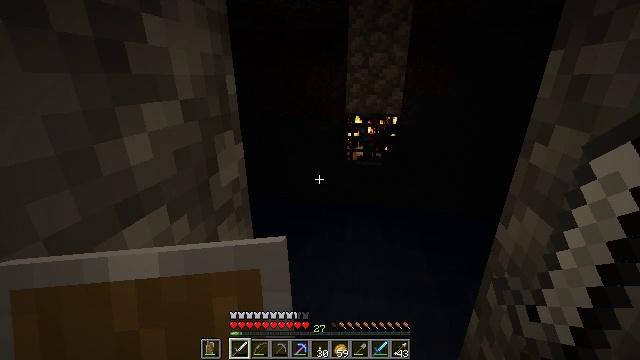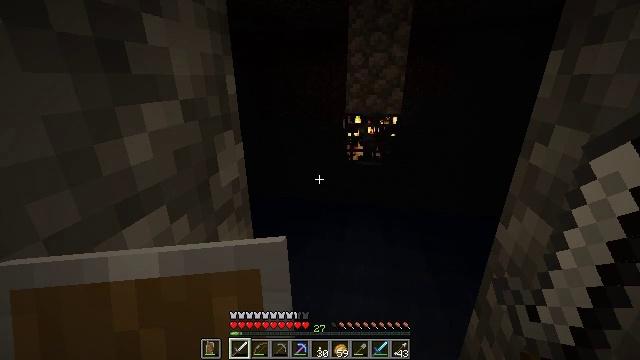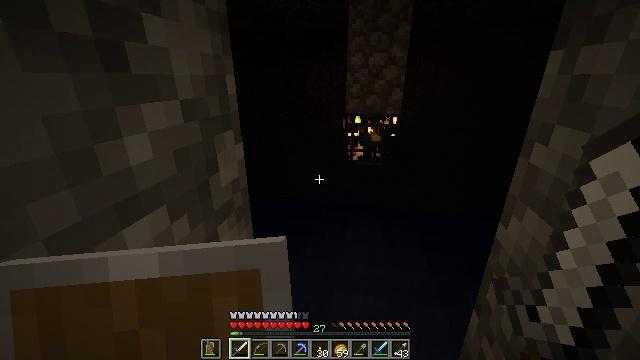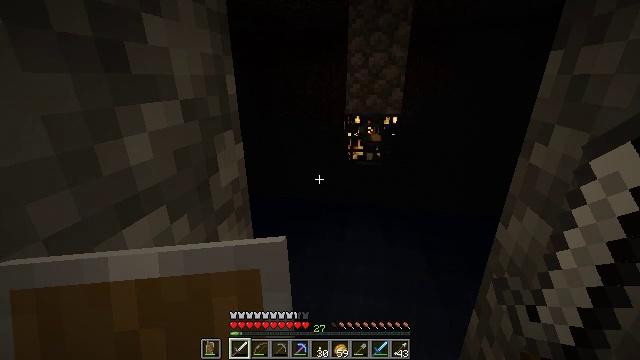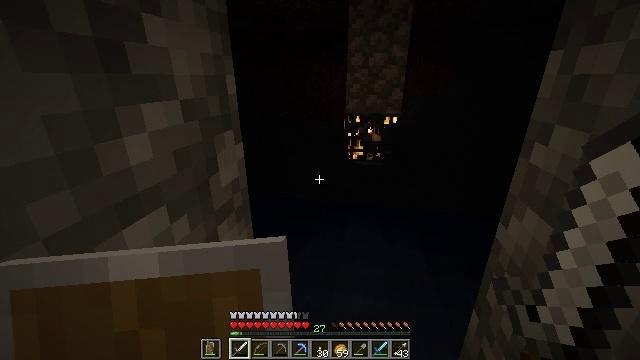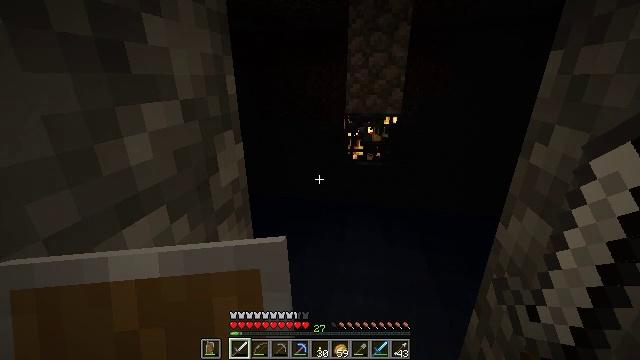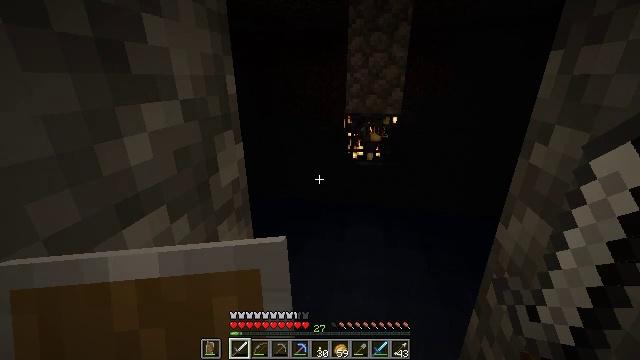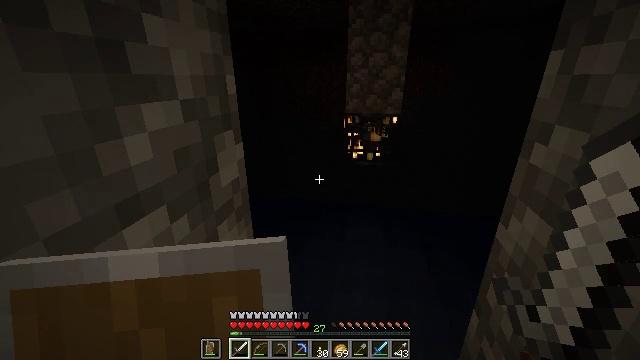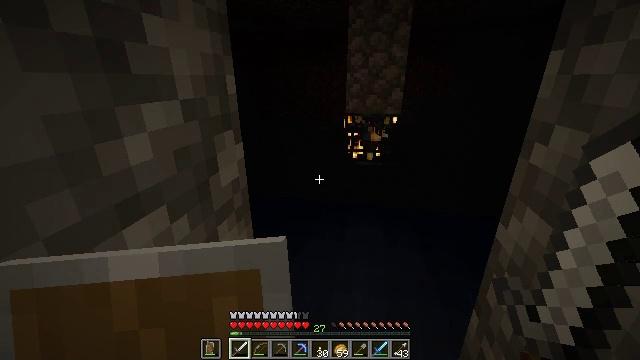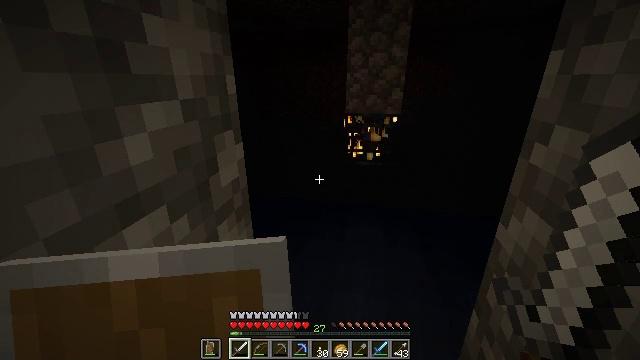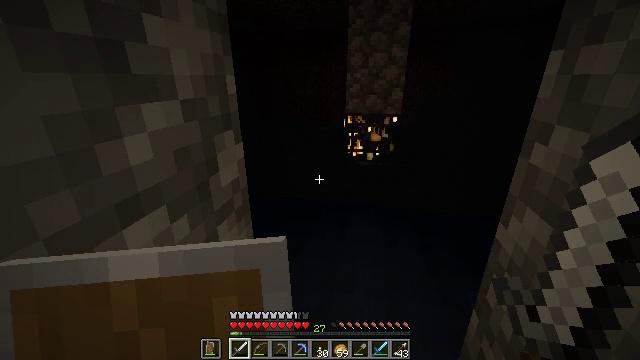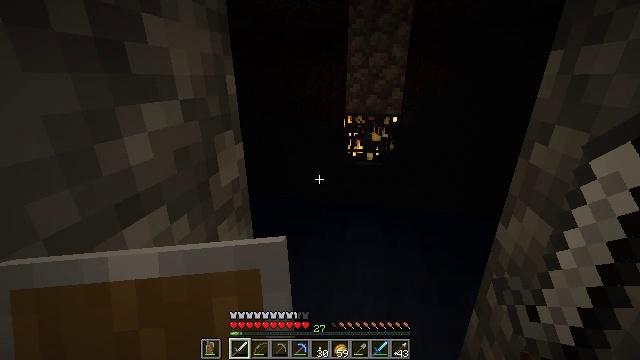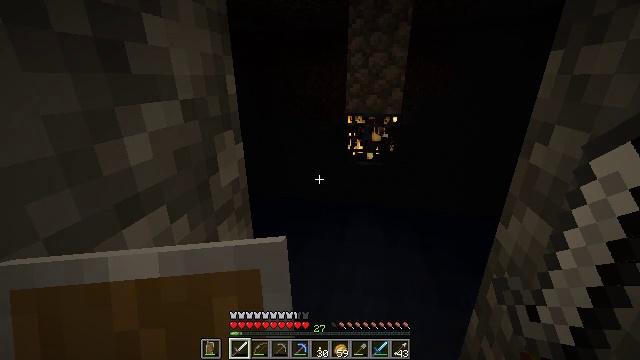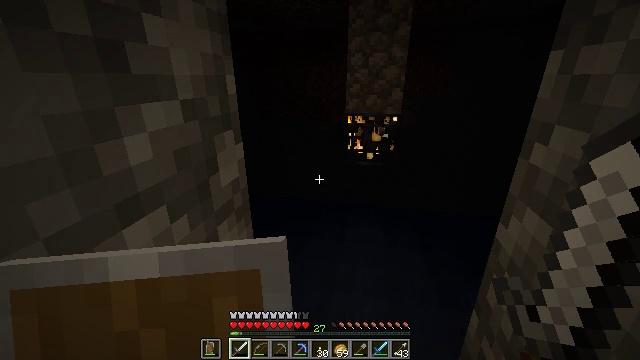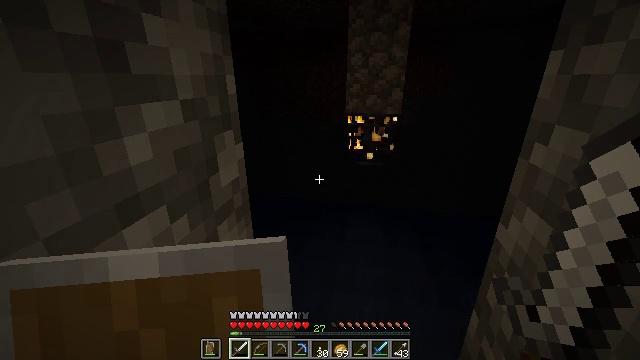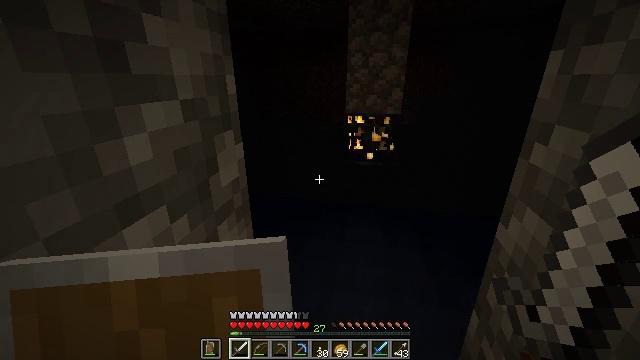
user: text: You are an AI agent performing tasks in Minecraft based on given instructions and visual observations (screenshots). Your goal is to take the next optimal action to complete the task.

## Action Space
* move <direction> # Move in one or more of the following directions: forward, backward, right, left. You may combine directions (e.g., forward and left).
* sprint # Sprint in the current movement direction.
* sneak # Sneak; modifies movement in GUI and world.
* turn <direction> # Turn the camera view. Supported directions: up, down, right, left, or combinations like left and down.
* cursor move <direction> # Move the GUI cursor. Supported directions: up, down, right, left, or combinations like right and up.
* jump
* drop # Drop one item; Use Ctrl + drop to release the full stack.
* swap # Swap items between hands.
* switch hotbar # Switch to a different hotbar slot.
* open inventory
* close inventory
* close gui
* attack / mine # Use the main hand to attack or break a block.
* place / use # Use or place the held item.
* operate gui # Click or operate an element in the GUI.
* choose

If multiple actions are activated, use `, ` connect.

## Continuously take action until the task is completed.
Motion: motion action
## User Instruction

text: Remove an iron sword from the inventory.
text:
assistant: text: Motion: no_op
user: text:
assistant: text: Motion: no_op
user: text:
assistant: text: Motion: no_op
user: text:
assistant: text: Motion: no_op
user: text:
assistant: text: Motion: no_op
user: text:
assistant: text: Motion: no_op
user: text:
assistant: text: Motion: no_op
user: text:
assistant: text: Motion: no_op
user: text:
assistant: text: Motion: no_op
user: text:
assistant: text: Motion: no_op
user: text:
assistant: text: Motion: no_op
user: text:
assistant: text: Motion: no_op
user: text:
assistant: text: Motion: no_op
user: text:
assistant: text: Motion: no_op
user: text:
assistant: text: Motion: no_op
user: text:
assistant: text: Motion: no_op
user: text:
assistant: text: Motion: no_op
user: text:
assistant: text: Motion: no_op
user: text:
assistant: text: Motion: no_op
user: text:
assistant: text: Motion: no_op
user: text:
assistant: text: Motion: no_op
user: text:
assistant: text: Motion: no_op
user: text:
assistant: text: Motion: no_op
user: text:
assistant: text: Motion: no_op
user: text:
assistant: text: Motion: no_op
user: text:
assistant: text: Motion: no_op
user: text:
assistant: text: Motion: no_op
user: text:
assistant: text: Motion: no_op
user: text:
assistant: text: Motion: no_op
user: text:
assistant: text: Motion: no_op